Question: I'll explain the situation.
I have an application web, java + spring + hibernate. Actually, i want to integrate DWR with Spring, so I did all the configuration and I think what I did works fine since I get this windows:

Now, we can focus on the 'findUsername(String username)' methodo inside the dwr code:
'''
@Autowired
UserBo userBo;
public boolean findUsername(String username) {
System.out.println("I'm in the DWR");
try {
User user = userBo.findByUsername(username);
if(user != null) {
return true;
}
else {
return false;
}
}
catch (Exception e) {
System.out.println(e.toString());
return false;
}
}
'''
And this is the code of 'userBo.findByUsername(String username)' methodo:
'''
public User findByUsername(String username) {
System.out.println("I'm in the BO");
return userDao.findByUsername(username);
}
'''
And the DAO Code:
'''
@Transactional
public User findByUsername(String username) {
session = sessionFactory.openSession();
System.out.println("I'm in the DAO");
String hql = "FROM User Tab WHERE Tab.username= :username";
Query query = session.createQuery(hql);
query.setParameter("username", username);
@SuppressWarnings("unchecked")
List<User> userFound = (List<User>) query.list();
if (userFound.size() > 0) {
session.close();
return userFound.get(0);
}
return null;
}
'''
But when the code reach 'userBo.findByUsername(username);' method call i get the NullPointerException.
I'm pretty sure the bo + day working good because I've used it in some other part of the application.
I don't understand the problem.
Can someone help me?
EDIT: The StackTrace
'''
lcc.dwr.CCServiceDWR.findUsername(CCServiceDWR.java:26)
sun.reflect.NativeMethodAccessorImpl.invoke0(Native Method)
sun.reflect.NativeMethodAccessorImpl.invoke(Unknown Source)
sun.reflect.DelegatingMethodAccessorImpl.invoke(Unknown Source)
java.lang.reflect.Method.invoke(Unknown Source)
org.directwebremoting.impl.CreatorModule$1.doFilter(CreatorModule.java:229)
org.directwebremoting.impl.CreatorModule.executeMethod(CreatorModule.java:241)
org.directwebremoting.impl.DefaultRemoter.execute(DefaultRemoter.java:379)
org.directwebremoting.impl.DefaultRemoter.execute(DefaultRemoter.java:332)
org.directwebremoting.dwrp.BaseCallHandler.handle(BaseCallHandler.java:104)
org.directwebremoting.servlet.UrlProcessor.handle(UrlProcessor.java:120)
org.directwebremoting.spring.DwrController.handleRequestInternal(DwrController.java:234)
org.springframework.web.servlet.mvc.AbstractController.handleRequest(AbstractController.java:153)
org.springframework.web.servlet.mvc.SimpleControllerHandlerAdapter.handle(SimpleControllerHandlerAdapter.java:48)
org.springframework.web.servlet.DispatcherServlet.doDispatch(DispatcherServlet.java:925)
org.springframework.web.servlet.DispatcherServlet.doService(DispatcherServlet.java:856)
org.springframework.web.servlet.FrameworkServlet.processRequest(FrameworkServlet.java:915)
org.springframework.web.servlet.FrameworkServlet.doPost(FrameworkServlet.java:822)
javax.servlet.http.HttpServlet.service(HttpServlet.java:646)
org.springframework.web.servlet.FrameworkServlet.service(FrameworkServlet.java:796)
javax.servlet.http.HttpServlet.service(HttpServlet.java:727)
org.apache.catalina.core.ApplicationFilterChain.internalDoFilter(ApplicationFilterChain.java:303)
org.apache.catalina.core.ApplicationFilterChain.doFilter(ApplicationFilterChain.java:208)
org.apache.tomcat.websocket.server.WsFilter.doFilter(WsFilter.java:52)
org.apache.catalina.core.ApplicationFilterChain.internalDoFilter(ApplicationFilterChain.java:241)
org.apache.catalina.core.ApplicationFilterChain.doFilter(ApplicationFilterChain.java:208)
org.apache.catalina.core.StandardWrapperValve.invoke(StandardWrapperValve.java:220)
org.apache.catalina.core.StandardContextValve.invoke(StandardContextValve.java:122)
org.apache.catalina.authenticator.AuthenticatorBase.invoke(AuthenticatorBase.java:501)
org.apache.catalina.core.StandardHostValve.invoke(StandardHostValve.java:170)
org.apache.catalina.valves.ErrorReportValve.invoke(ErrorReportValve.java:98)
org.apache.catalina.valves.AccessLogValve.invoke(AccessLogValve.java:950)
org.apache.catalina.core.StandardEngineValve.invoke(StandardEngineValve.java:116)
org.apache.catalina.connector.CoyoteAdapter.service(CoyoteAdapter.java:408)
org.apache.coyote.http11.AbstractHttp11Processor.process(AbstractHttp11Processor.java:1040)
org.apache.coyote.AbstractProtocol$AbstractConnectionHandler.process(AbstractProtocol.java:607)
org.apache.tomcat.util.net.JIoEndpoint$SocketProcessor.run(JIoEndpoint.java:315)
java.util.concurrent.ThreadPoolExecutor.runWorker(Unknown Source)
java.util.concurrent.ThreadPoolExecutor$Worker.run(Unknown Source)
java.lang.Thread.run(Unknown Source)
'''
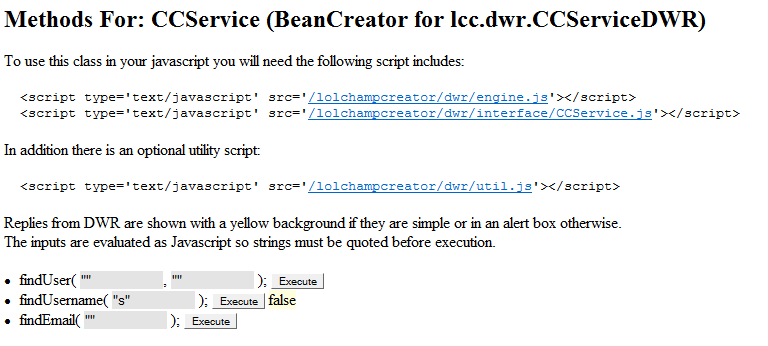
Answer: Found the problem: I misses this line in the dwr-servlet.xml
'''
<context:component-scan base-package="lcc.*" />
'''